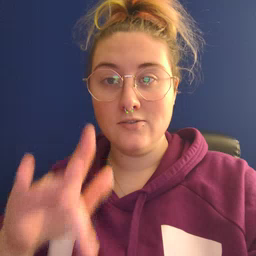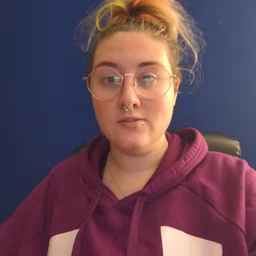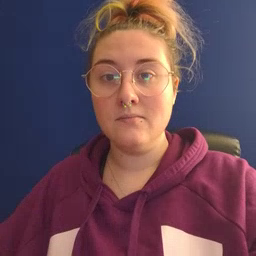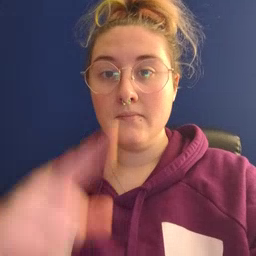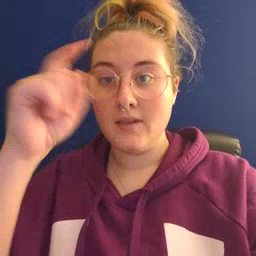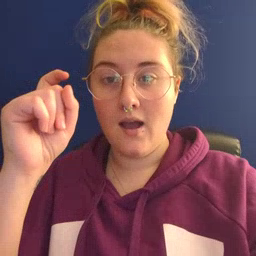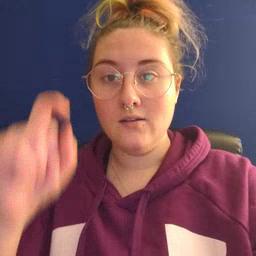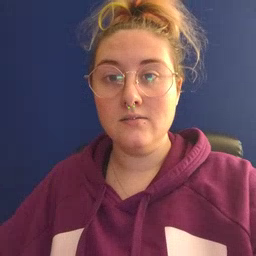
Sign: because